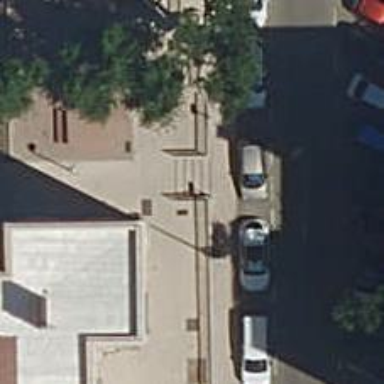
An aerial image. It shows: Paved steps.